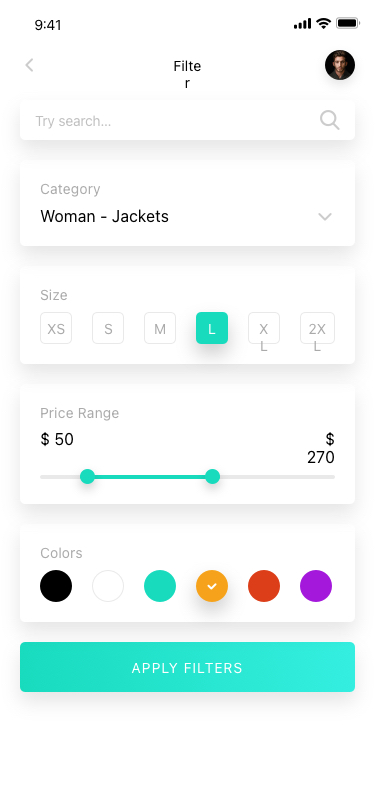
Text in this UI design:
Colors
Price Range
$ 50
$ 270
Size
XS
S
M
L
XL
2XL
Woman - Jackets
Category
Try search…
Filter